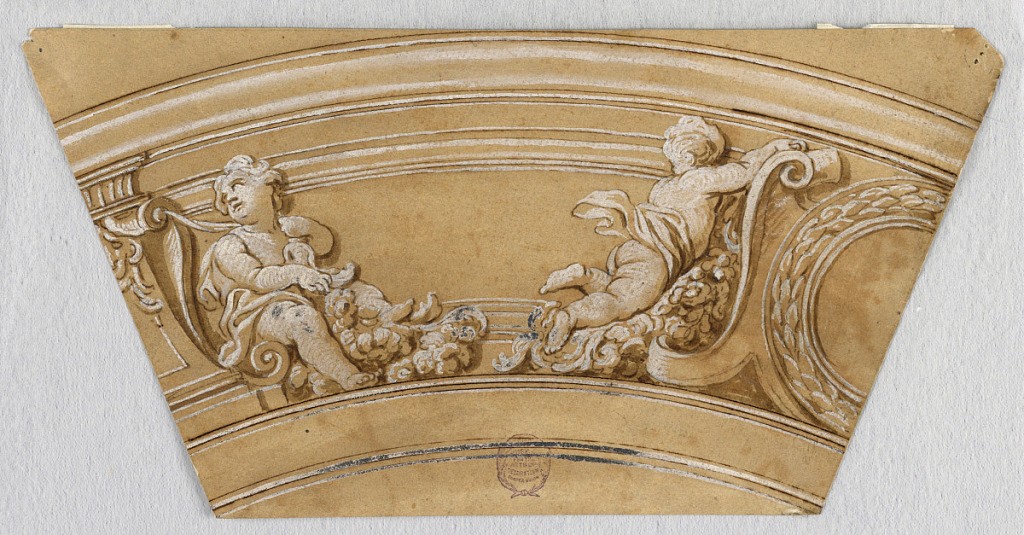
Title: Project for a Ceiling Frieze
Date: mid- 17th century
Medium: Pen and brown ink, brush and brown wash, white heightening on off-white laid paper
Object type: Drawing
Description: Trapezoid. At right, half a medallion with a laurel wreath. At left, two putto with floral wreaths tied to volutes.